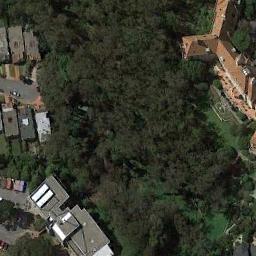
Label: forest